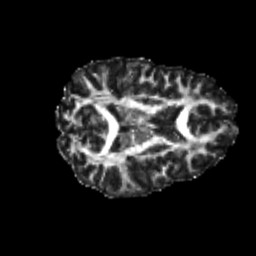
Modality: FA
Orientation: axial
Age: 23
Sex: female
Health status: healthy
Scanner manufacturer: philips
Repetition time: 7.391 s
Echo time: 0.08599 s